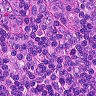
Metastatic tissue present: no